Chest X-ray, PA view. Patient: 43 years old, sex F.
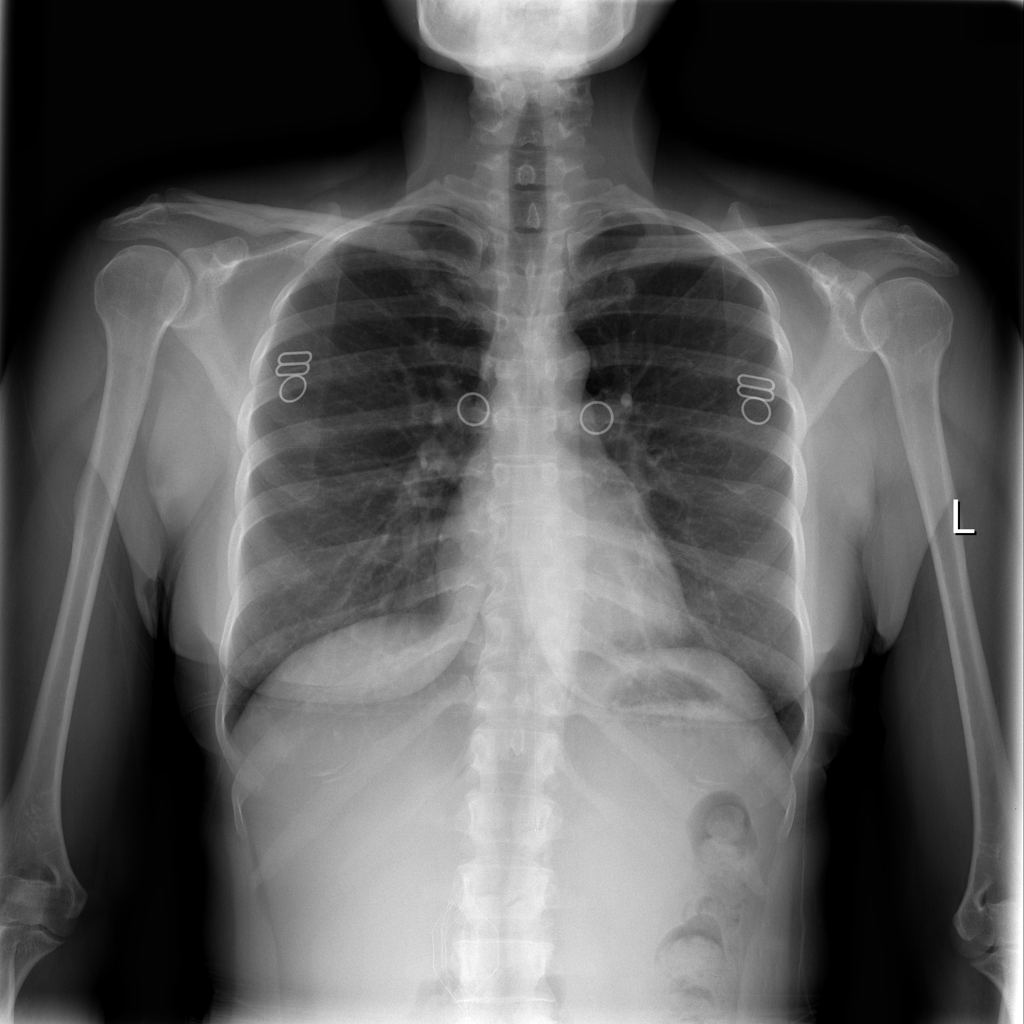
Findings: No Finding